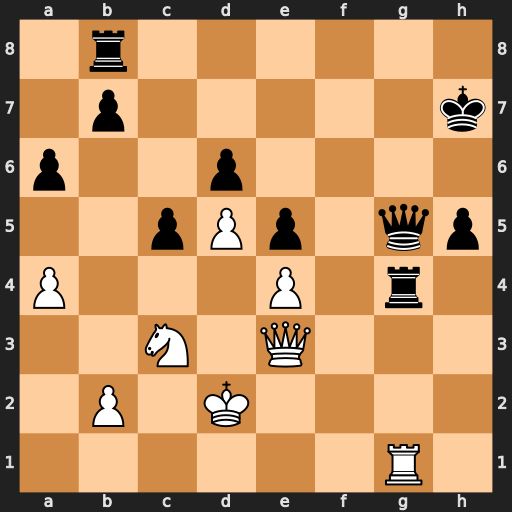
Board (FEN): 1r6/1p5k/p2p4/2pPp1qp/P3P1r1/2N1Q3/1P1K4/6R1
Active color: w
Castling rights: -
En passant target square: -
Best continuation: Qxg5 Rxg5 Rxg5